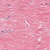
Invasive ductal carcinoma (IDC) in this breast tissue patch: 0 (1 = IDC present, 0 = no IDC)